Brain MRI, t2w sequence, axial 2D slice.
Patient: age 42, sex F, weight 95 kg, height 1.95 m
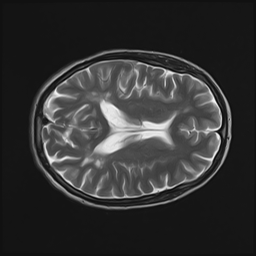